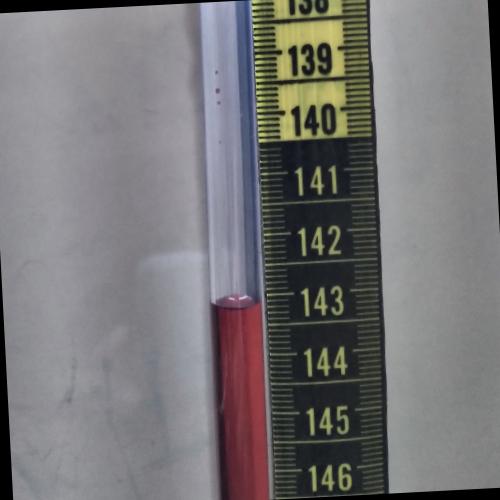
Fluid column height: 143.2 cm